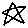
Label: star